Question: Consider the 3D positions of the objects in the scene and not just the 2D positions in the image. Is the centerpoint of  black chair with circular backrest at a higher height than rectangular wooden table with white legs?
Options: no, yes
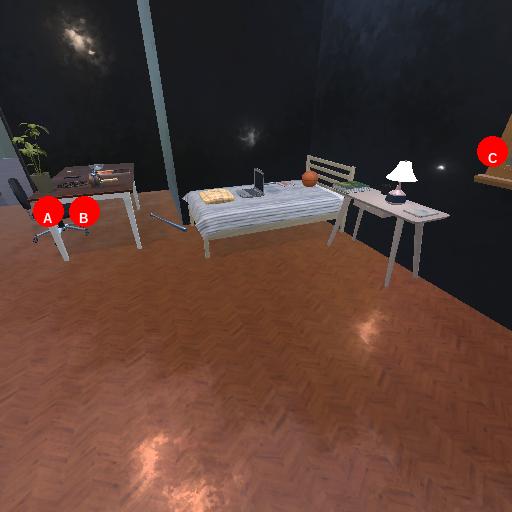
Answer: no